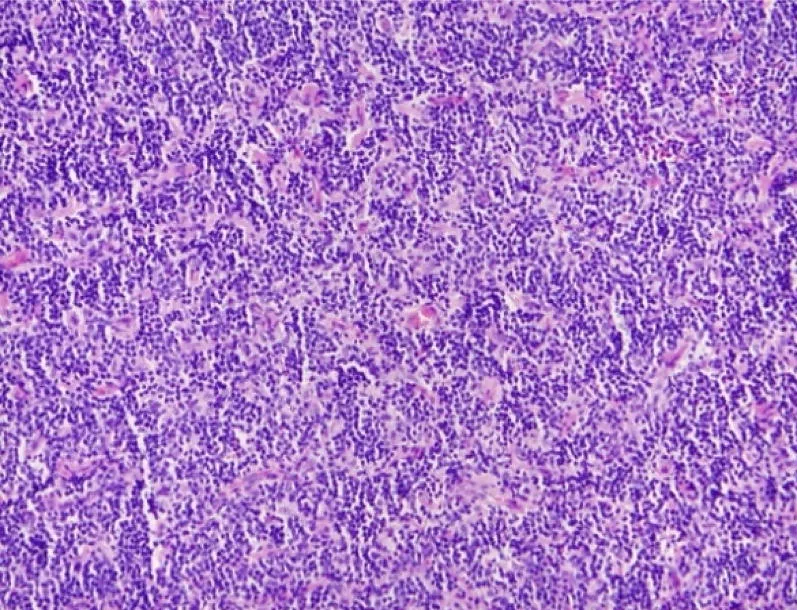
Histopathologic staining showing monotonous infiltrate composed of small cells with irregular nuclei, condensed chromatin, and inconspicuous nucleoli.
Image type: pathology (h&e)